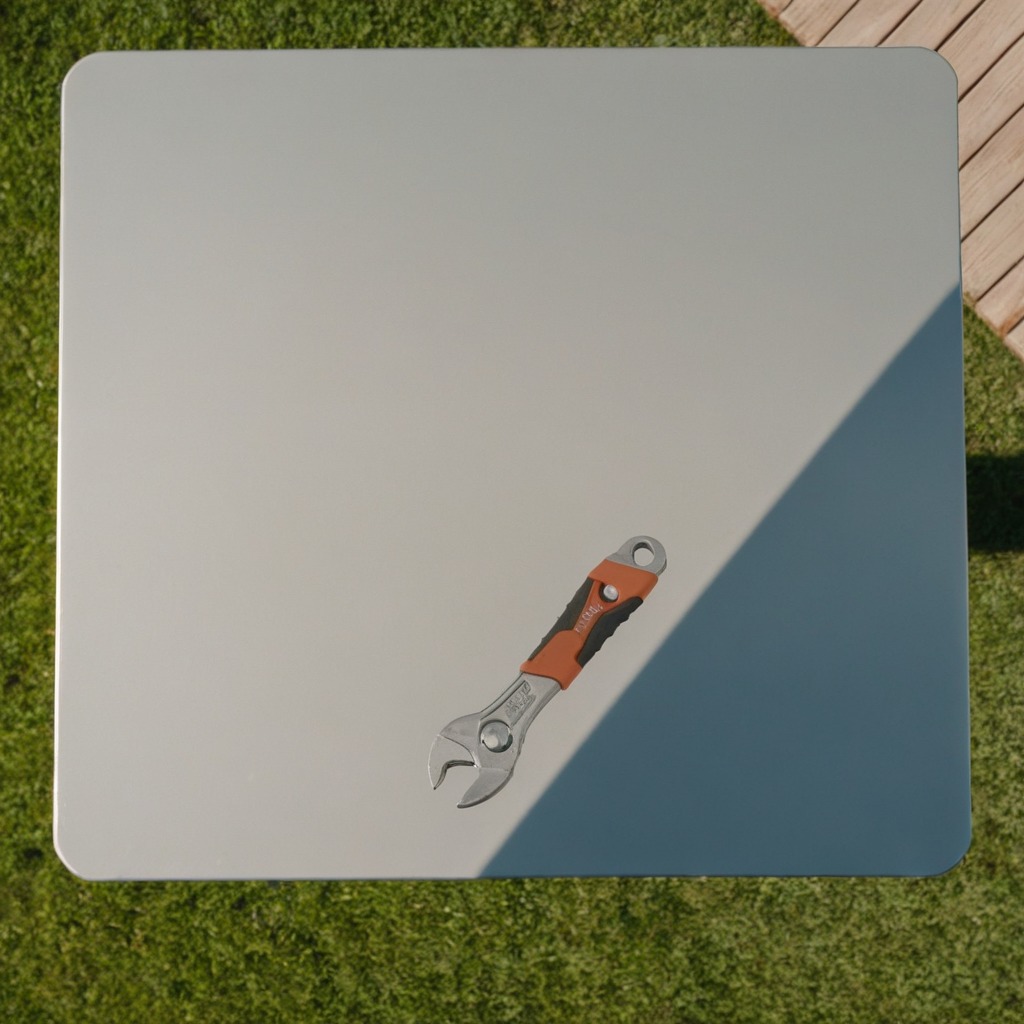
A wrench is lying on a clean utility table in a temporary outdoor tool station.